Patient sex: M
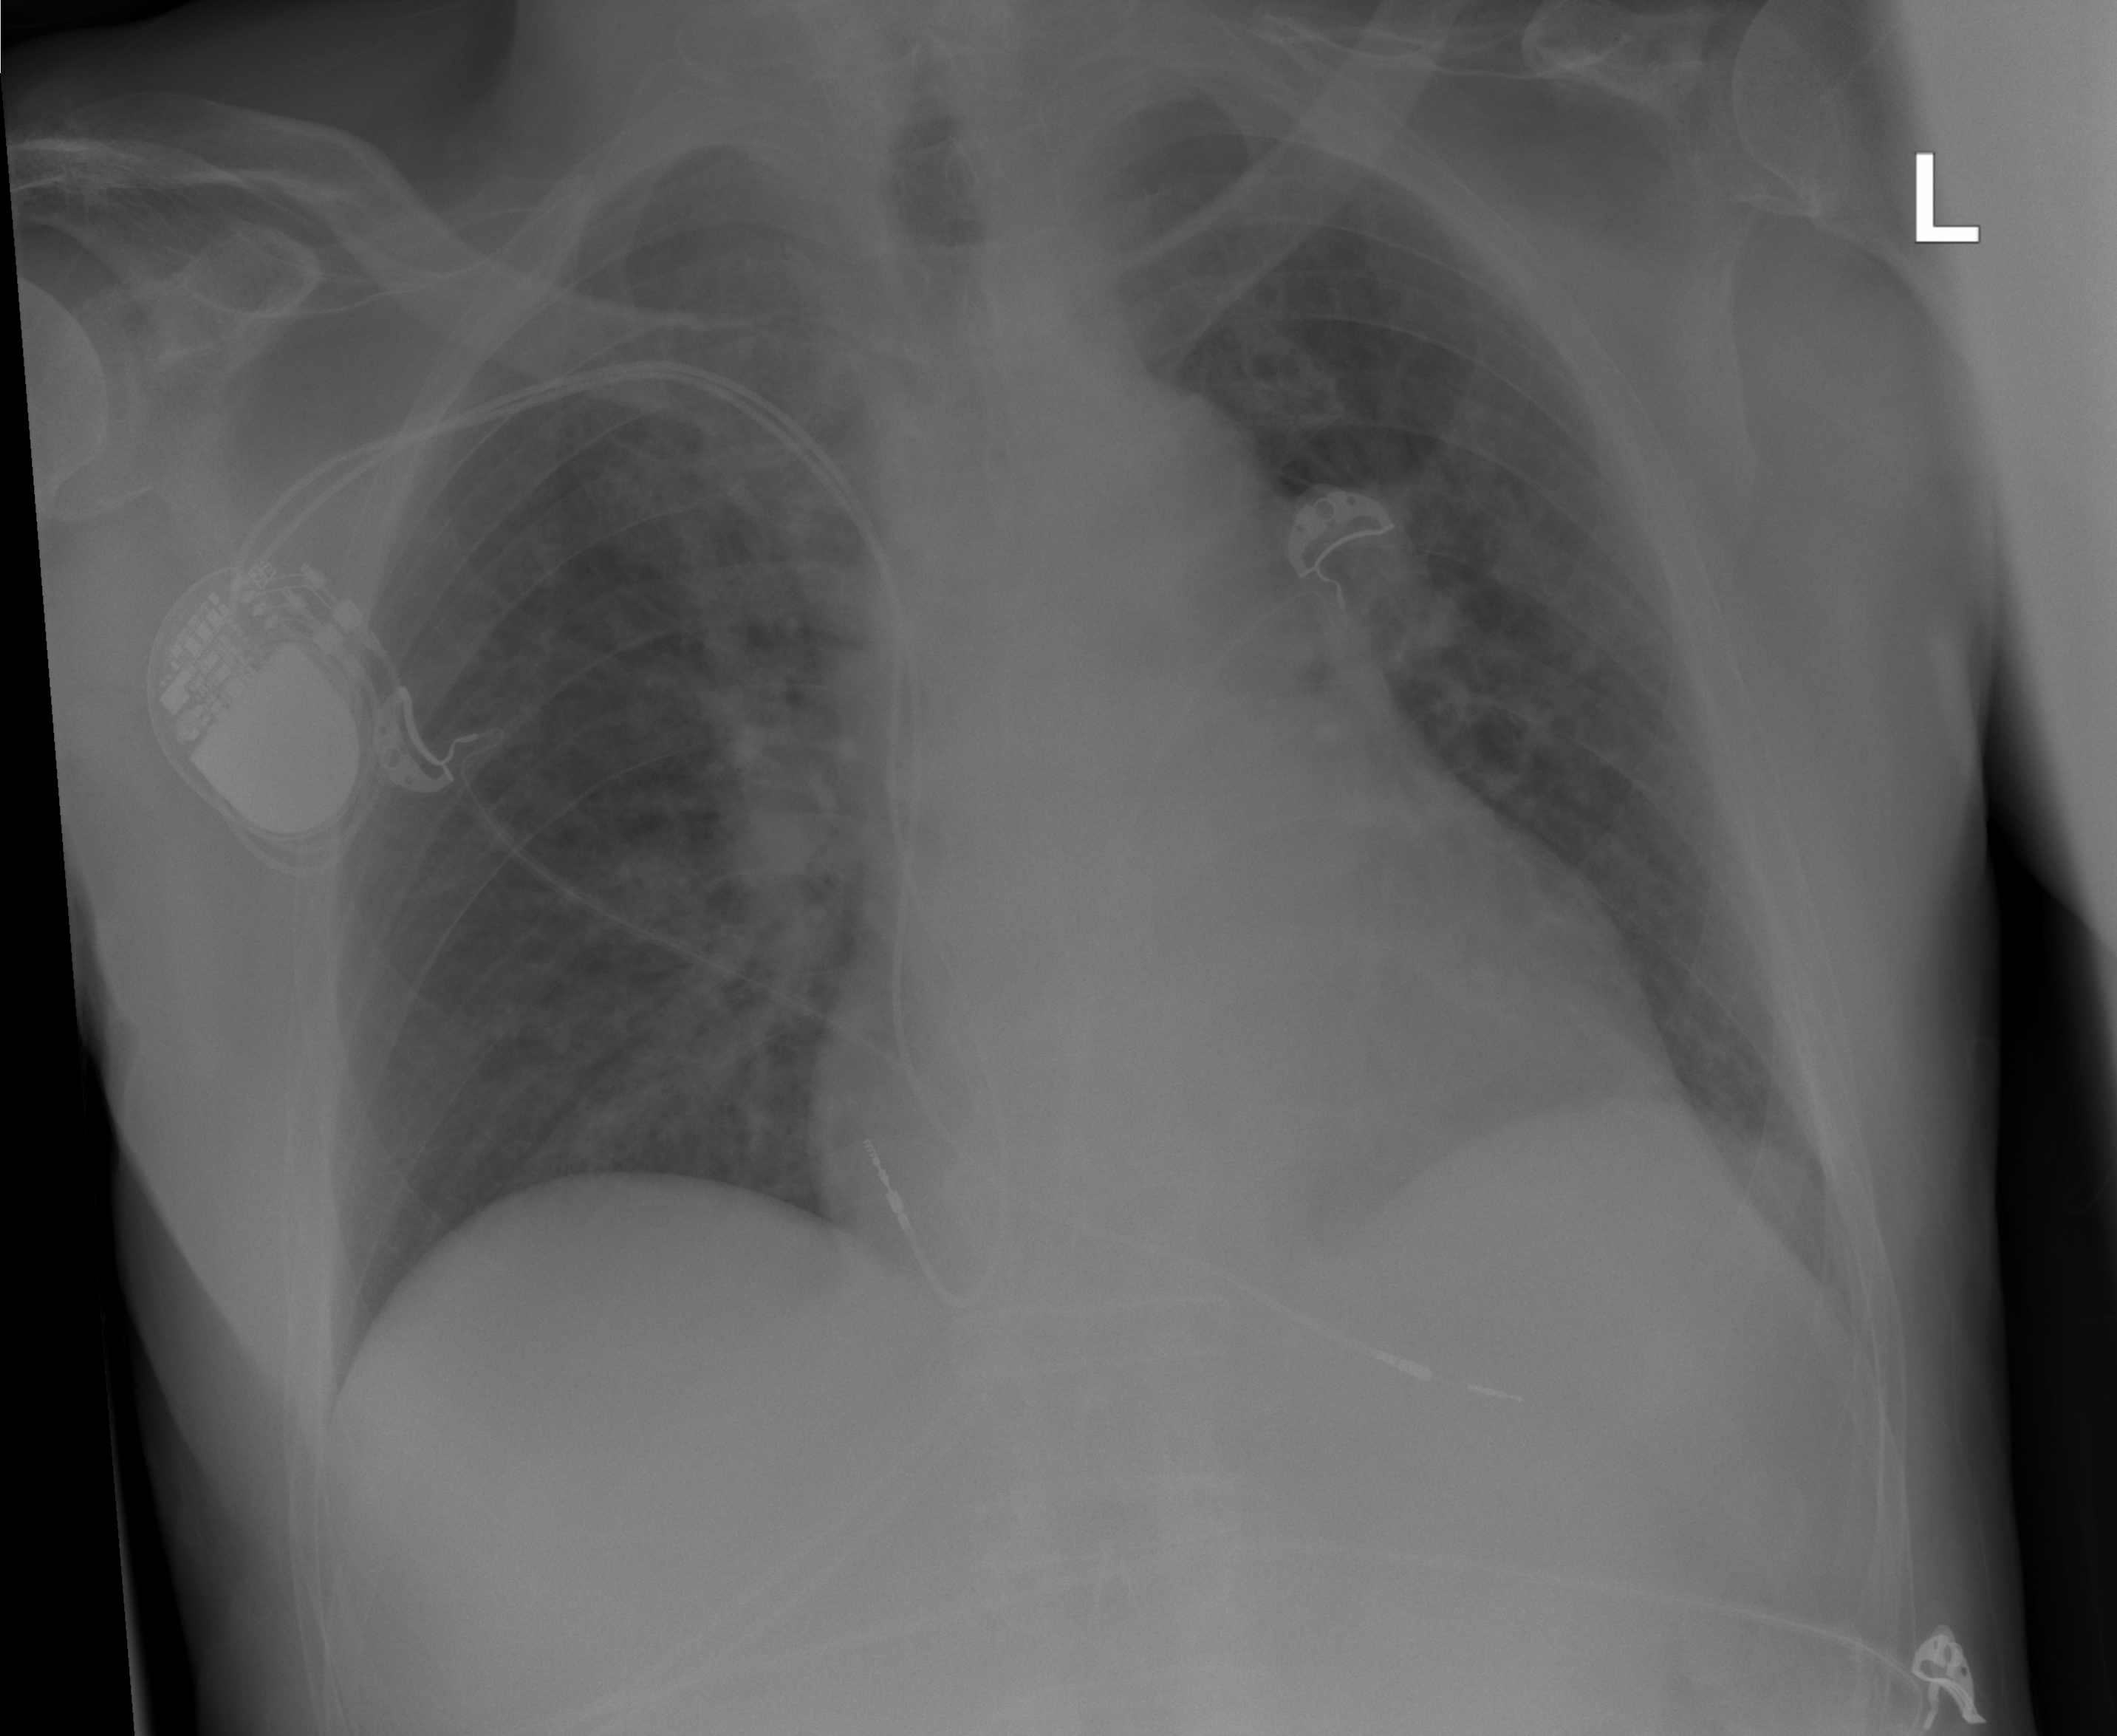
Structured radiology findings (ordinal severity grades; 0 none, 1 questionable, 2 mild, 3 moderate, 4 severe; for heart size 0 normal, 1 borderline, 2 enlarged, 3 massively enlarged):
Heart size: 1
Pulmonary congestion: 0
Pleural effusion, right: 0
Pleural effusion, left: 0
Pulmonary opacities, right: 1
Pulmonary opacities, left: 1
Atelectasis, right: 0
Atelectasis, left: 0